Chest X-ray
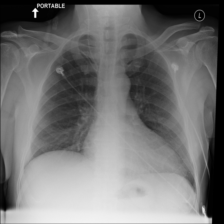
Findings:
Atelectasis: negative
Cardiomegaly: negative
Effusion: negative
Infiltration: negative
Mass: negative
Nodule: negative
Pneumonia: negative
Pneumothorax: negative
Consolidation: negative
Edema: negative
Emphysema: negative
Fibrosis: negative
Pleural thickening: negative
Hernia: negative